Question: For a few months I used a plugin that automatically downloads remote images and save them. However, I found there's about 15 000 unattached images, that are actually in posts. The plugin never attached the images to the post itself.
I have no idea what to do or how to solve this. I can't do it manually it will take ages.
Is there a way to scan the images and re-attach them to the respective post?
Update: After I run the below plugin that Sergiu mentioned. The report shows:

So it does seem to pick up the images in the post. I just wish it can attach it somehow to that post ID. Is there a way to modify the code?
In the plugin below. In line 525 i removed the code:
'''
if ( stripos( $img, $path ) !== false ) {
$response .= 'Img already in media library<br>';
continue;
}
'''
Now it attaches the images!
Only one last issue is that it makes new copies. I can't find a way for it to not re-download them. I prefer it to just attach them.
Here is, what i think the full piece of code responsible. Please suggest modifications:
<URL>
'''
/**
* Extracts all images in content adds to media library if external and updates content with new url
* @param object $post The post object
* @return array|bool Post id and images converted on success false if no images found in source
*/
function extract_multi( $post ) {
$html = $post->post_content;
$path = wp_upload_dir();
$path = $path['baseurl'];
$error = 0;
$response = '';
if ( stripos( $html, '<img' ) !== false ) {
$regex = '#<\s*img [^\>]*src\s*=\s*(["'])(.*?)#im';
preg_match_all( $regex, $html, $matches );
if ( is_array( $matches ) && ! empty( $matches ) ) {
$new = array();
$old = array();
foreach( $matches[2] as $img ) {
/** Compare image source against upload directory to prevent adding same attachment multiple times */
$tmp = download_url( $img );
preg_match('/[^\?]+\.(jpg|JPG|jpe|JPE|jpeg|JPEG|gif|GIF|png|PNG)/', $img, $matches);
$file_array['name'] = basename($matches[0]);
$file_array['tmp_name'] = $tmp;
// If error storing temporarily, unlink
if ( is_wp_error( $tmp ) ) {
@unlink($file_array['tmp_name']);
$file_array['tmp_name'] = '';
continue;
}
$id = media_handle_sideload( $file_array, $post->ID );
if ( ! is_wp_error( $id ) ) {
$url = wp_get_attachment_url( $id );
$thumb = wp_get_attachment_thumb_url( $id );
array_push( $new, $url );
array_push( $old, $img );
$response .= '<p><a href="'. wp_nonce_url( get_edit_post_link( $id, true ) ).'" title="edit-image"><img src="'.esc_url( $thumb ).'" style="max-width:100px;" /></a><br>';
$response .= '<a href="'. wp_nonce_url( get_edit_post_link( $id, true ) ).'" >'.get_the_title( $id ). '</a> Imported and attached</p>';
} else {
$response .= '<span style="color:red">Upload Error: Could not upload image. Check for malformed img src url</span><br>';
$error ++;
}
}
if( !empty( $new ) ) {
$content = str_ireplace( $old, $new, $html );
$post_args = array( 'ID' => $post->ID, 'post_content' => $content, );
if ( !empty( $content ) )
$post_id = wp_update_post( $post_args );
if ( isset( $post_id ) )
$response .= 'Post Content updated for Post: '.esc_html( $post->post_title).'<br>';
return array( 'error' => $error, 'response' => $response );
} else
$response .= 'No external images found for ' . esc_html( $post->post_title ) . '<br>';
return array ( 'error' => $error, 'response' => $response );
} else {
$response .= 'Error processing images for '. esc_html( $post->post_title ) .'<br>';
return array ( 'error' => $error, 'response' => $response );
}
} else {
$response .= 'No images found for ' . esc_html( $post->post_title) . '<br>';
return array ( 'error' => $error, 'response' => $response );
}
}
'''
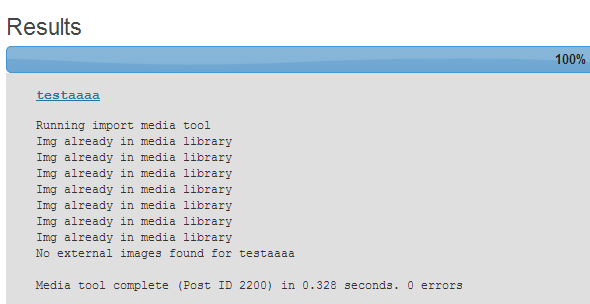
Answer: <URL> seems to implement a feature dealing with exactly your problem.